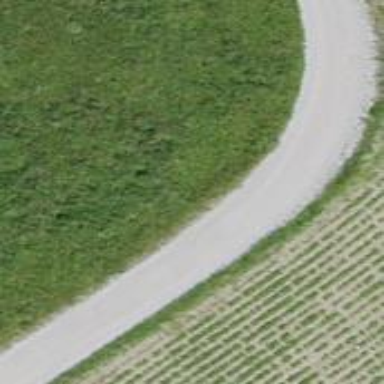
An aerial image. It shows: Unpaved track with grade2 surface.